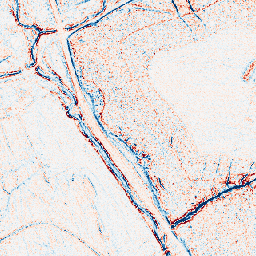
Category: edge_preserving
Decomposition family: bilateral
Decomposition parameters: d: 5
sigma_color: 150
sigma_space: 150
Upsampling method: nearest
Upsampling parameters: scale: 4
Upsampling scale: 4